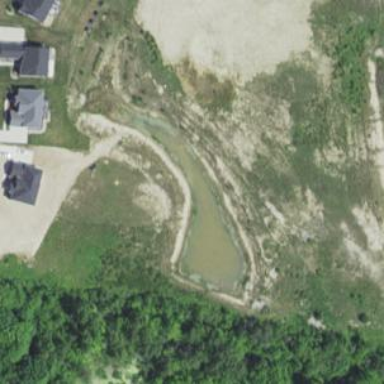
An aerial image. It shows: Pond located in basin area with natural surroundings of water.